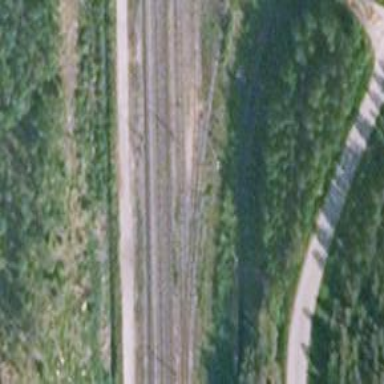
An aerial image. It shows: Wedge used for railway derailment.